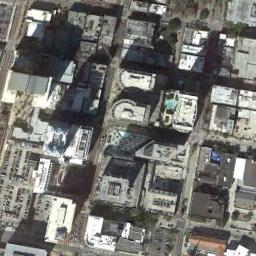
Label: commercial_area